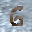
Label: 6